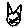
Label: cat